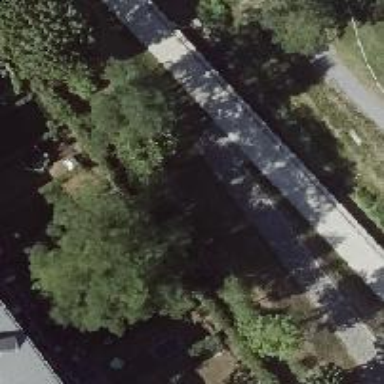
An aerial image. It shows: Footway along the road.